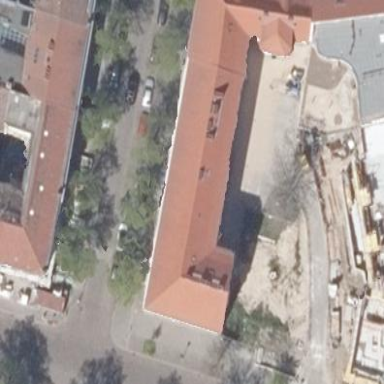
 with roof tiles. The building is used as office."